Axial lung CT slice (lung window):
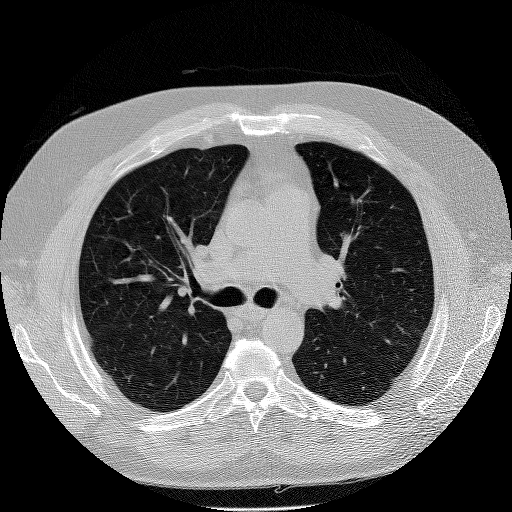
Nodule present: no